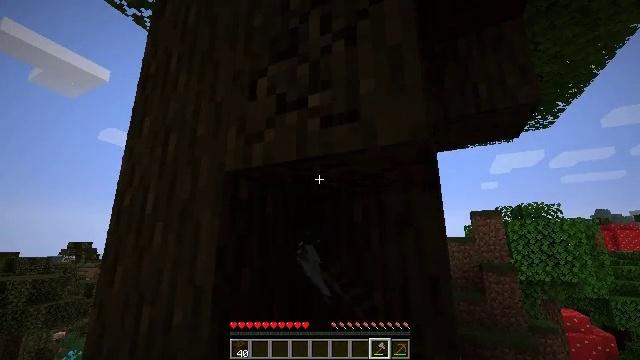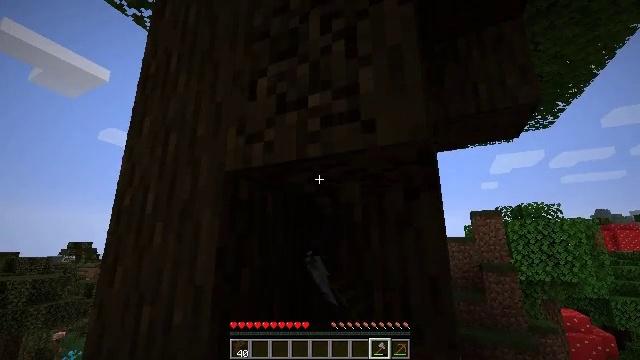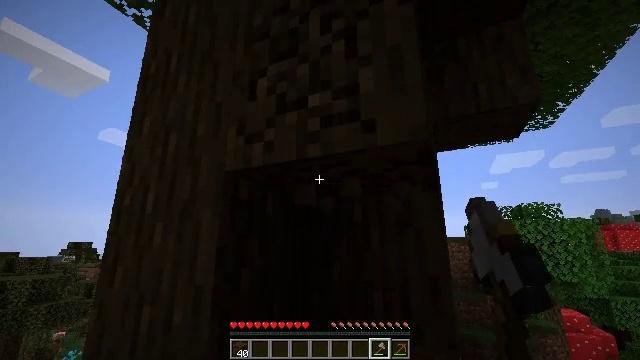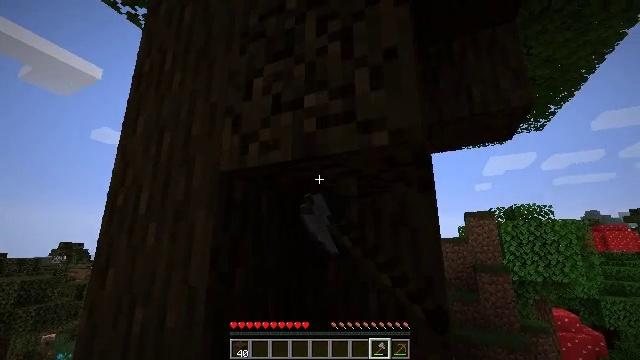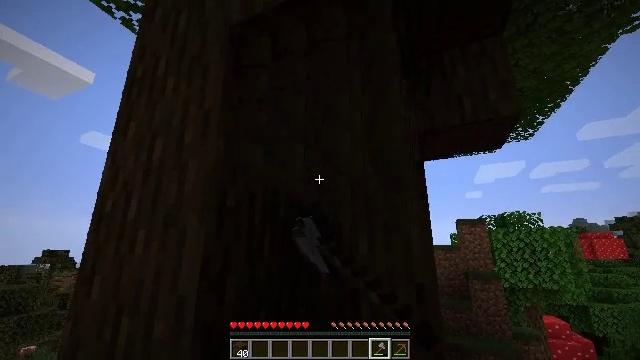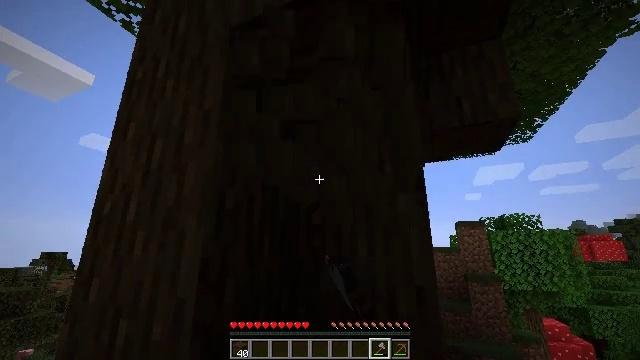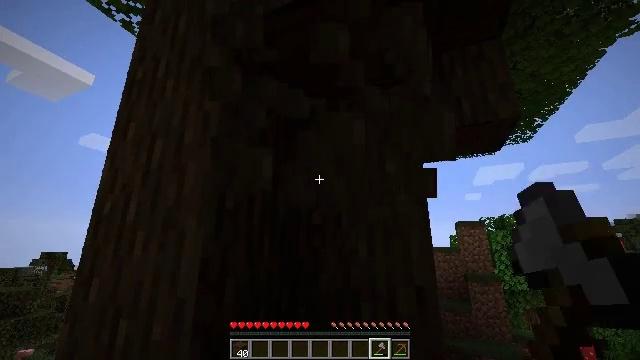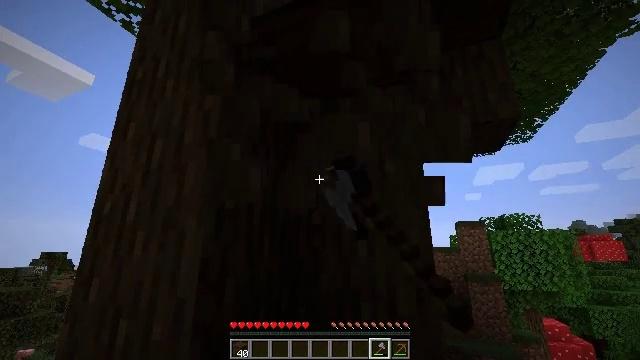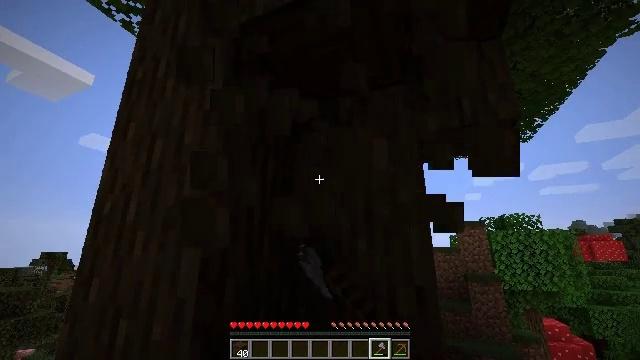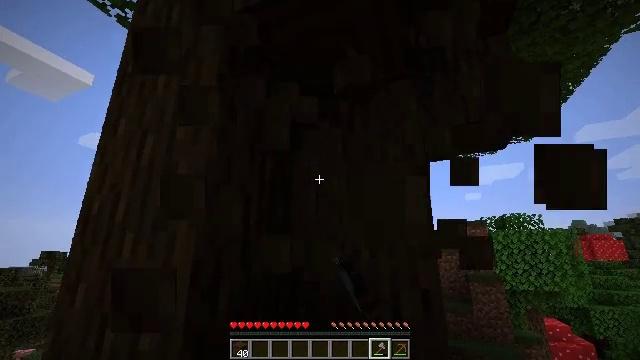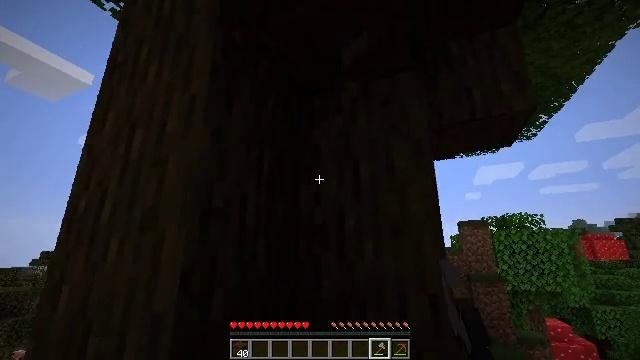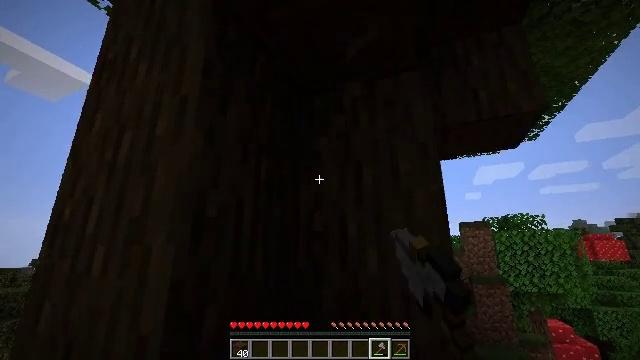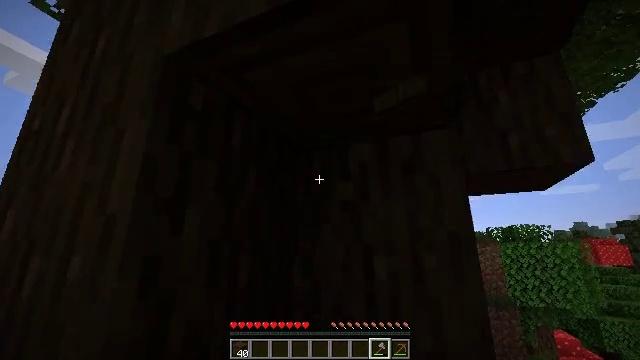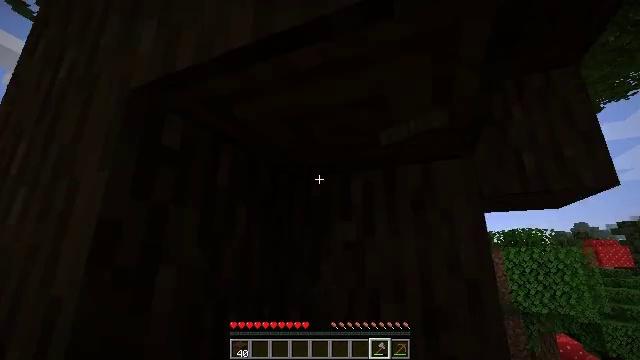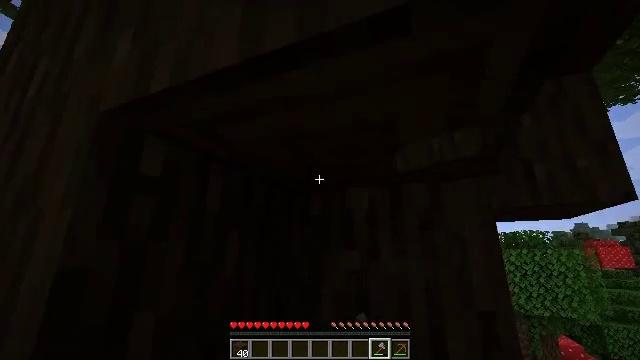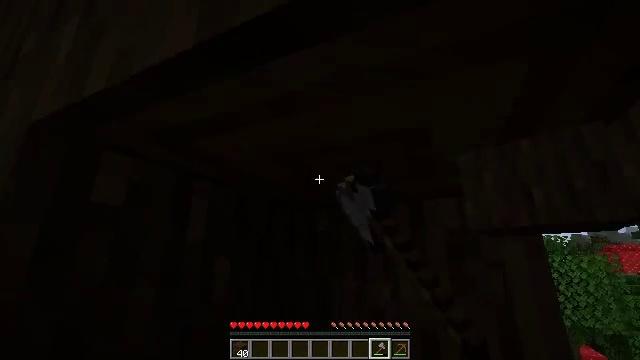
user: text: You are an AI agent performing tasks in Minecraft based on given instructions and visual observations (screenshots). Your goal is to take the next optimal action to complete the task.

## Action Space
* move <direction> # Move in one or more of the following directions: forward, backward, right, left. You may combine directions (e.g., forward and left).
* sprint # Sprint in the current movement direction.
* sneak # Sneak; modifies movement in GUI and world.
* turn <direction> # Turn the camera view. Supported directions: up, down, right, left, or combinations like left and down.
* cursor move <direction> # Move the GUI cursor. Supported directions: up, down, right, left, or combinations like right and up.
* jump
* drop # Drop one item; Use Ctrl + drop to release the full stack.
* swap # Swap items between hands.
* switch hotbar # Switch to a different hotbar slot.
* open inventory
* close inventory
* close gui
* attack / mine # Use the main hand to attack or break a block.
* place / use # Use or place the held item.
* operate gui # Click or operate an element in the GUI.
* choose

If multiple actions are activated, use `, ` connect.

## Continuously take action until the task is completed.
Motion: motion action
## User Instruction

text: Mine the dark oak log from a tree.
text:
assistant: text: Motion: attack / mine
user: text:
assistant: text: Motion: attack / mine
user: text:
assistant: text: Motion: turn right, attack / mine
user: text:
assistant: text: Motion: turn right and up, attack / mine
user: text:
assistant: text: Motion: attack / mine
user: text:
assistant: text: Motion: attack / mine
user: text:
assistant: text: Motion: attack / mine
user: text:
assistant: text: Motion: attack / mine
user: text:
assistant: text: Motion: move forward, attack / mine
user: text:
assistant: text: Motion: move forward, attack / mine
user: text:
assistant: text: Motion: move forward, attack / mine, jump
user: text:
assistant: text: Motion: move forward, attack / mine, jump
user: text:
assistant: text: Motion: move forward, attack / mine, jump
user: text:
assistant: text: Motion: move forward, sneak, attack / mine, jump
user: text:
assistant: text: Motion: move forward, sneak, turn left, attack / mine, jump
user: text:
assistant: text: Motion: move forward, sneak, turn left, attack / mine
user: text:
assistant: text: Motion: move forward, sneak, turn left and up, attack / mine
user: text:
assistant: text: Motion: move forward, sneak, turn left and up, attack / mine
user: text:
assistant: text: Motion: move forward, sneak, turn left and up, attack / mine
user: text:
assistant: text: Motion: sneak, turn up, attack / mine
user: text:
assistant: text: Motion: sneak, turn left and up, attack / mine
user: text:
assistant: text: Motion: sneak, turn left and up, attack / mine
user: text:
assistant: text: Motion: sneak, turn left and up, attack / mine
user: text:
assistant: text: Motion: sneak, attack / mine
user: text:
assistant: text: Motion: sneak, attack / mine
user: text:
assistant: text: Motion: attack / mine
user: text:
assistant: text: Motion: attack / mine
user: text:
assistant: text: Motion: attack / mine
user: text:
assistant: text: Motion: attack / mine
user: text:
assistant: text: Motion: attack / mine